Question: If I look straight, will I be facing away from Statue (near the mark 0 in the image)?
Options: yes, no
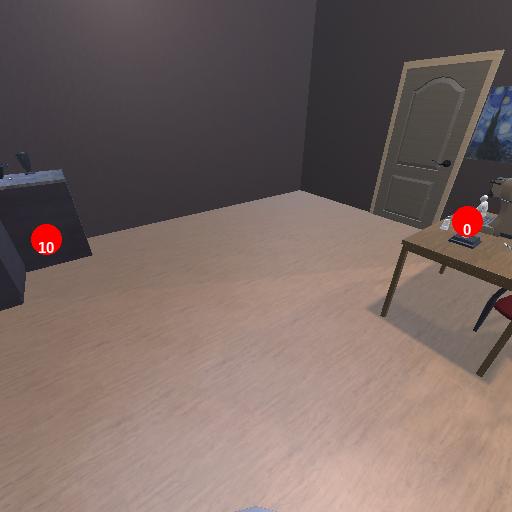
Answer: yes